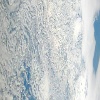
Label: cloud